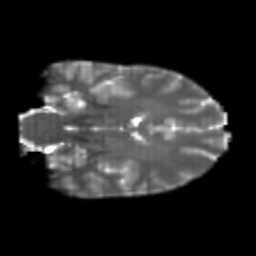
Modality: T2w
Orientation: coronal
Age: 20
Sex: female
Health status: healthy
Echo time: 0.074 s